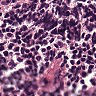
Metastatic tissue present: no